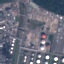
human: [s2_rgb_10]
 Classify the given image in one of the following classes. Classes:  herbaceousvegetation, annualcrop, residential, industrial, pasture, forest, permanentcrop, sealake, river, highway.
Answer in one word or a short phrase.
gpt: Industrial